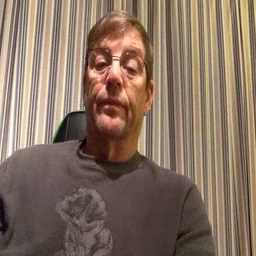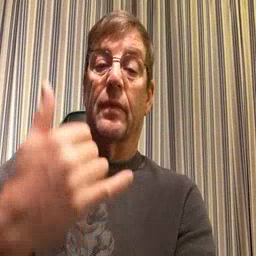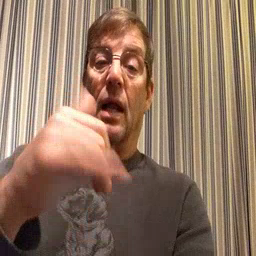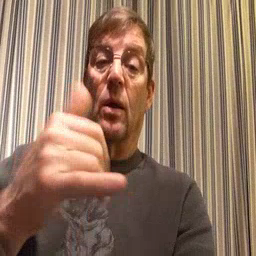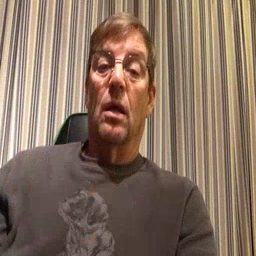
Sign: yellow